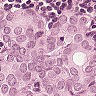
Metastatic tissue present: yes